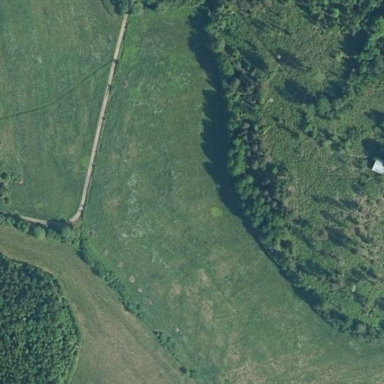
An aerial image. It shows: Beautiful meadow.